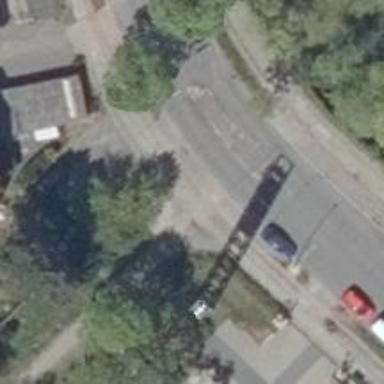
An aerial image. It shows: Unmarked crossing with pedestrian island.